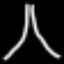
Label: The Eiffel Tower